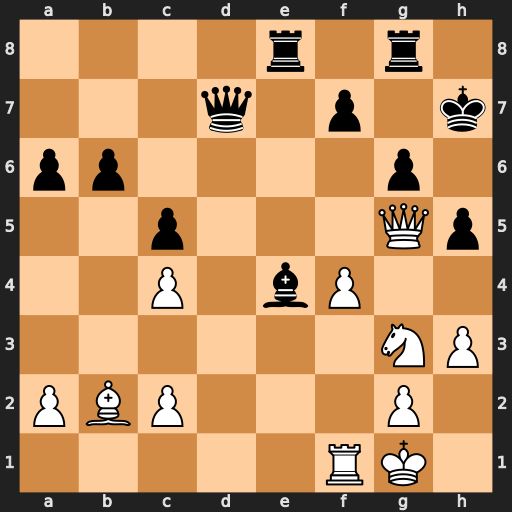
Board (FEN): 4r1r1/3q1p1k/pp4p1/2p3Qp/2P1bP2/6NP/PBP3P1/5RK1
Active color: w
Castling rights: -
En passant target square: -
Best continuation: Nxh5 Qd4+ Bxd4